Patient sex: M
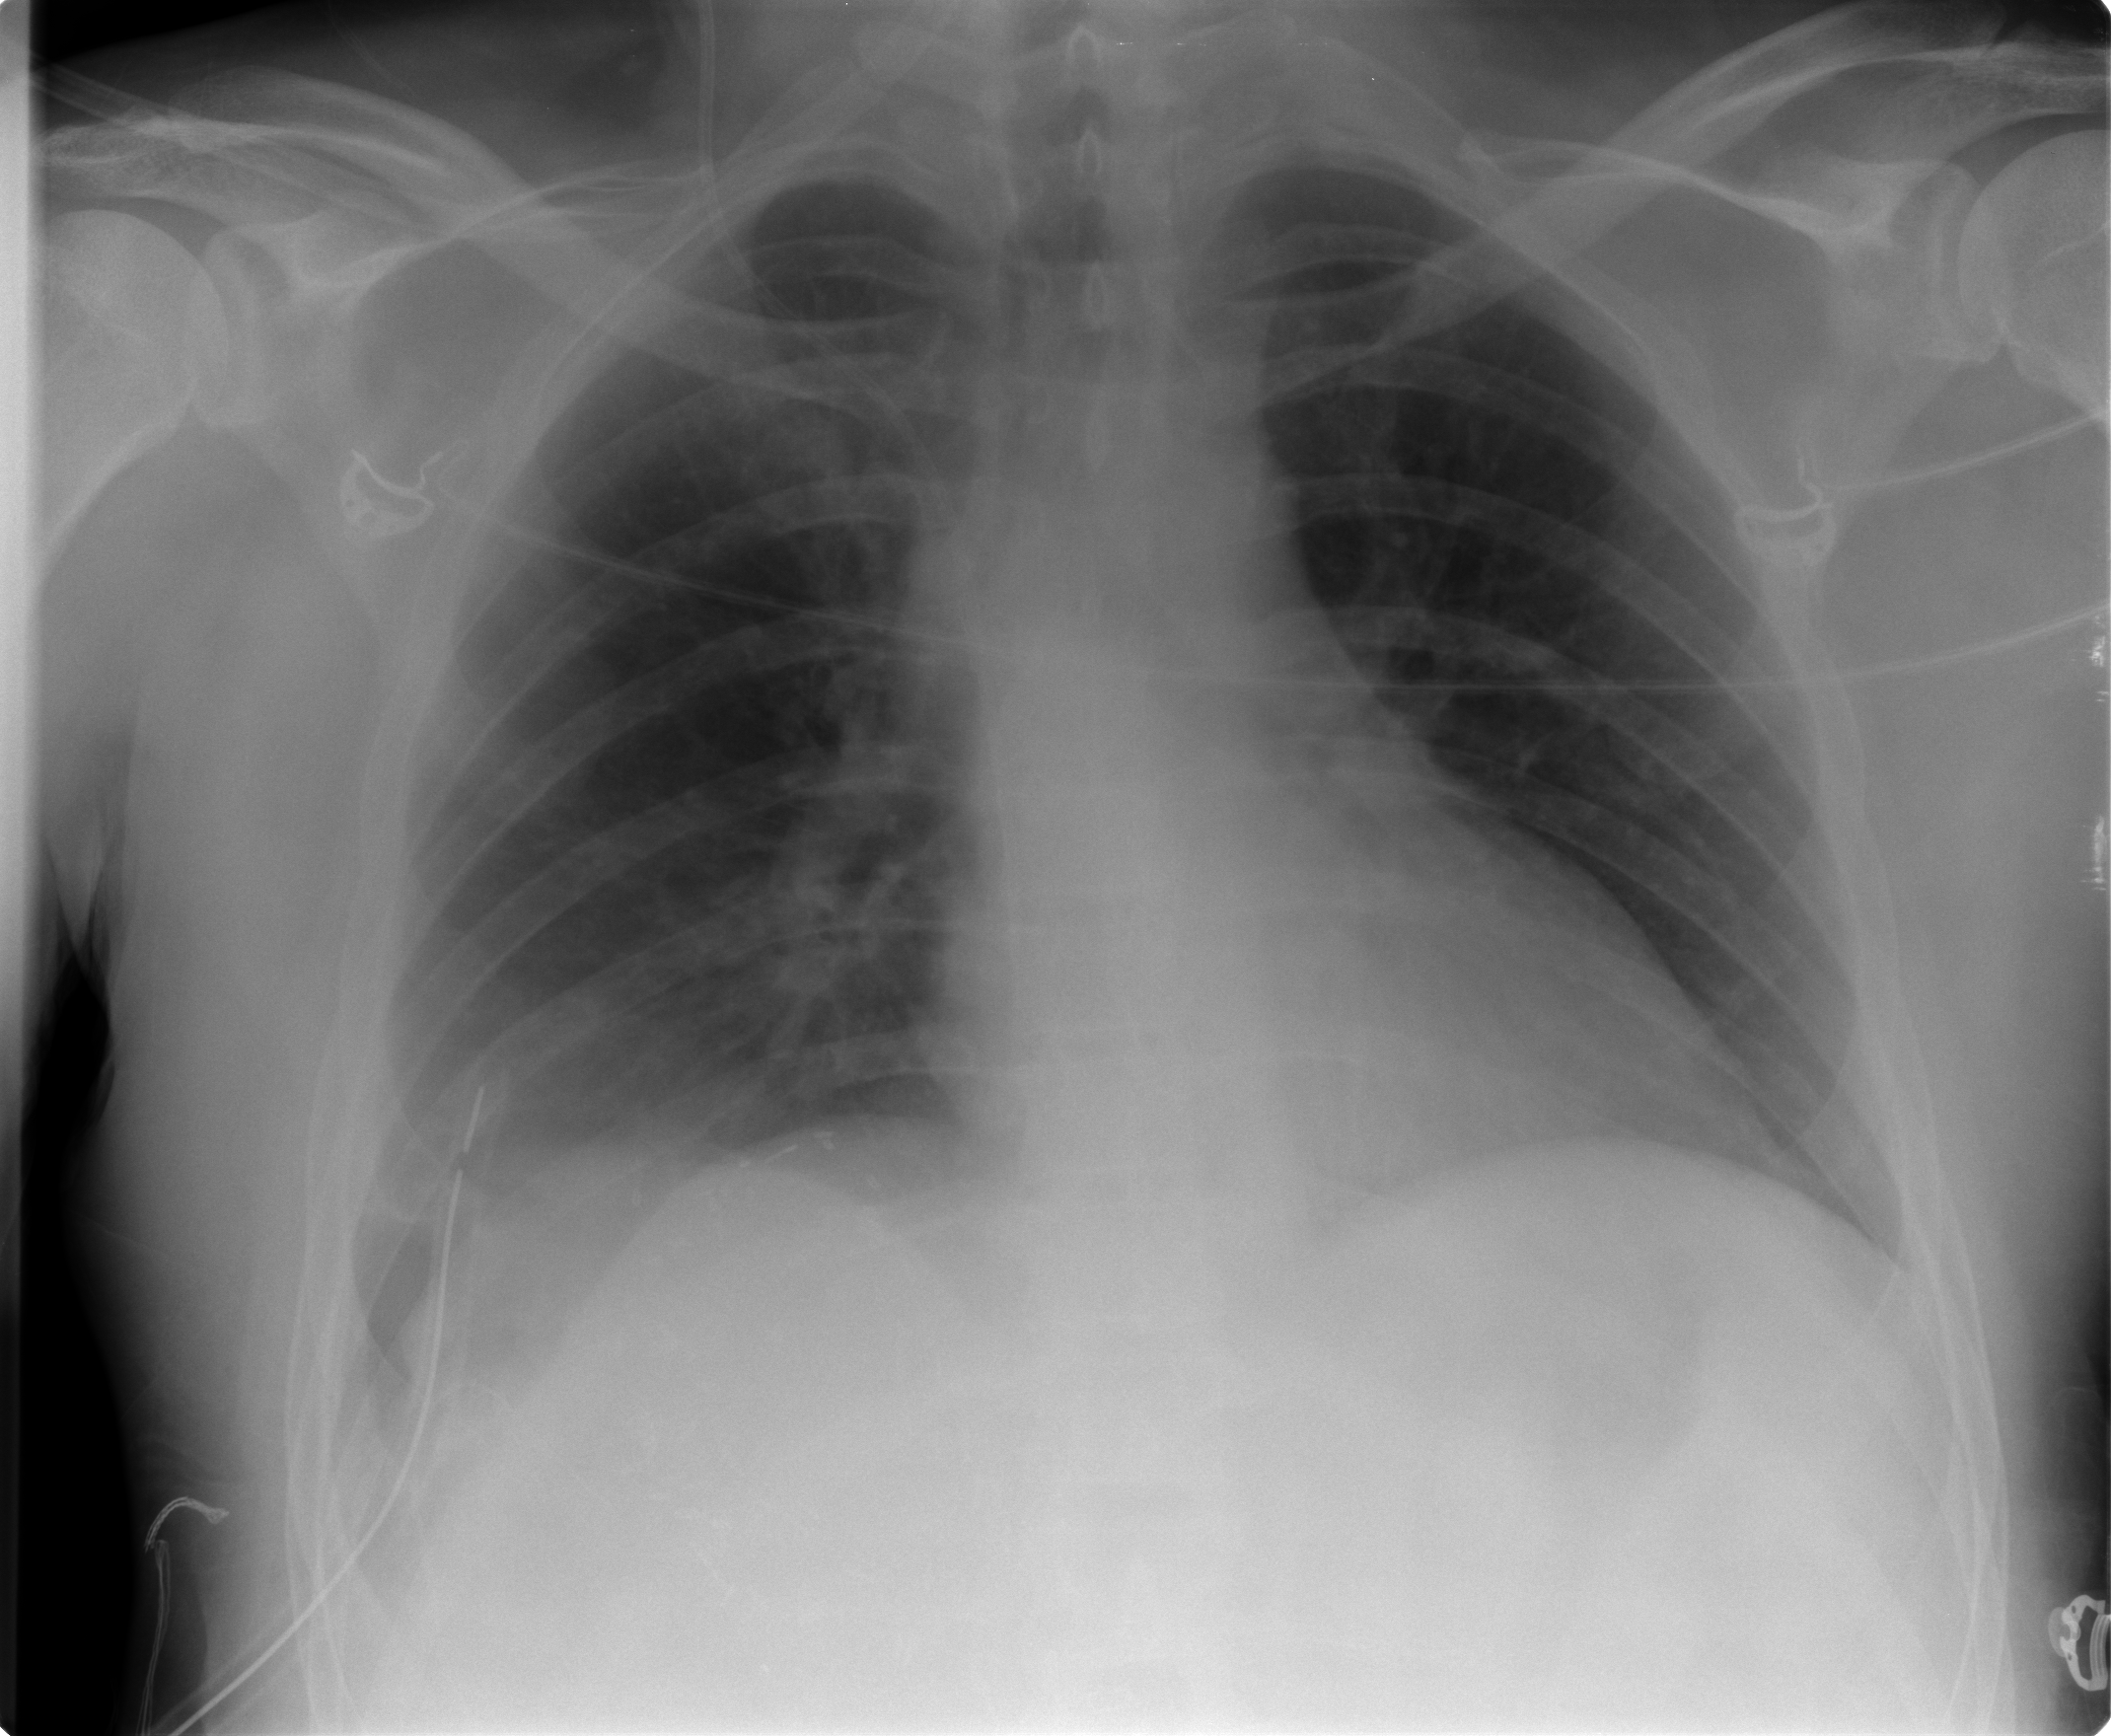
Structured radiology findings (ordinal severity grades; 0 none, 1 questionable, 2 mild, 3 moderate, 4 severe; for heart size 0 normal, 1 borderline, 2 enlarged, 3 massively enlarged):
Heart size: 0
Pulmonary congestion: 0
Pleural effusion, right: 0
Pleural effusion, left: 0
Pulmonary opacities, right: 0
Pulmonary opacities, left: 0
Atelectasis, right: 2
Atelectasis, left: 0